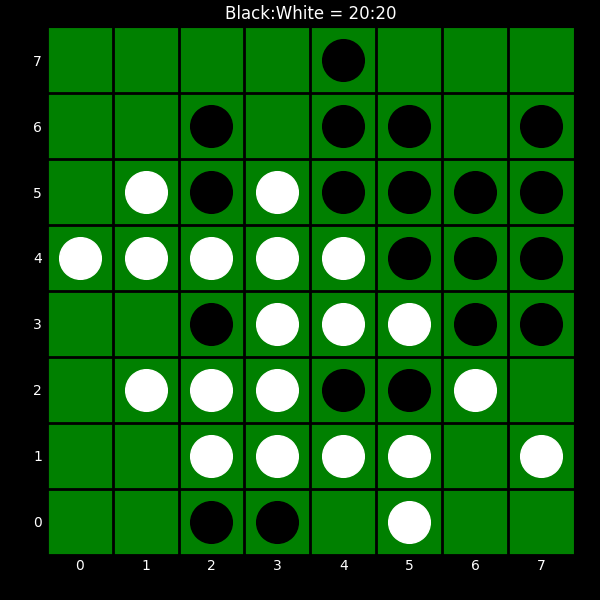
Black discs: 20
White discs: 20